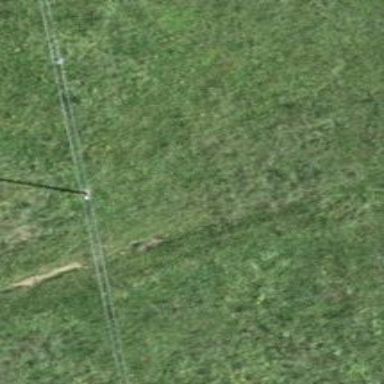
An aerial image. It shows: Grass track.